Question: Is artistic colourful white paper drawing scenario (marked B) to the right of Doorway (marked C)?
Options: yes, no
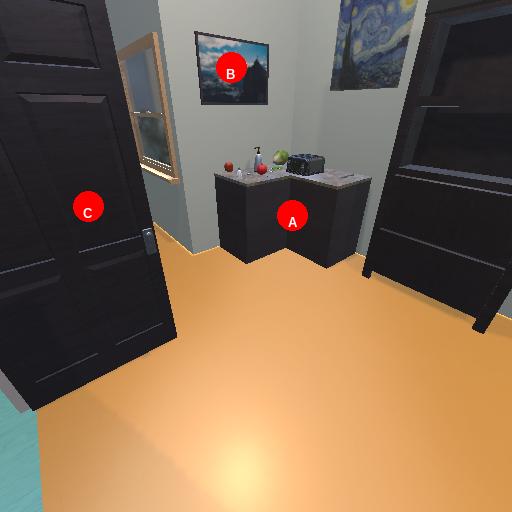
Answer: yes